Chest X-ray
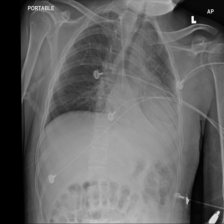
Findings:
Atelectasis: negative
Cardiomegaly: negative
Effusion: negative
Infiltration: negative
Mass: negative
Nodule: negative
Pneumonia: negative
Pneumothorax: negative
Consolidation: positive
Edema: negative
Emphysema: negative
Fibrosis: negative
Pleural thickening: negative
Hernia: negative